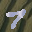
Label: 7